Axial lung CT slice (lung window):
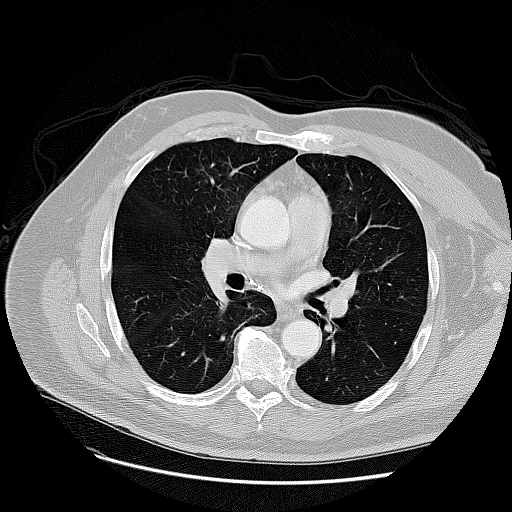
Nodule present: no